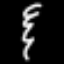
Label: squiggle